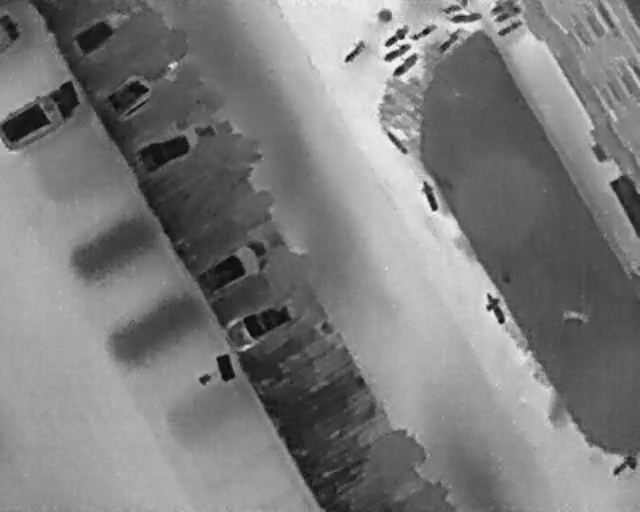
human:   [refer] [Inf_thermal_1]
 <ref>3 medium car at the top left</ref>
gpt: <box>[[-1, 4, 5, 8, 2], [13, -1, 18, 13, 151], [19, 8, 25, 26, 146]]</box>

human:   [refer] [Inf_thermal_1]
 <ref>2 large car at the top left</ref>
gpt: <box>[[0, 14, 12, 30, 2], [25, 19, 31, 37, 159]]</box>

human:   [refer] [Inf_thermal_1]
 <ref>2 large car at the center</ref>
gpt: <box>[[34, 42, 40, 61, 150], [38, 53, 44, 71, 155]]</box>

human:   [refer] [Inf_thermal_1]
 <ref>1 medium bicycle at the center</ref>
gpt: <box>[[64, 36, 69, 39, 161]]</box>

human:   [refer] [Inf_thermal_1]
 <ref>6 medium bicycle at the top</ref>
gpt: <box>[[59, 26, 64, 28, 142], [53, 8, 57, 11, 40], [60, 11, 66, 13, 46], [59, 8, 64, 11, 57], [59, 5, 64, 8, 56], [63, 4, 68, 7, 56]]</box>

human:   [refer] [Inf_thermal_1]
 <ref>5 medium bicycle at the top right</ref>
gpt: <box>[[67, 6, 72, 8, 42], [72, 0, 73, 6, 174], [78, 2, 80, 8, 157], [78, 0, 80, 5, 157], [77, -1, 79, 4, 2]]</box>